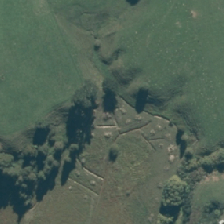
Land cover: high_producing_grassland